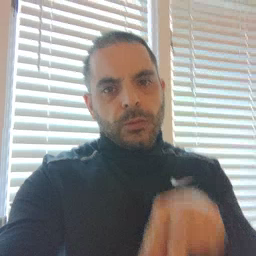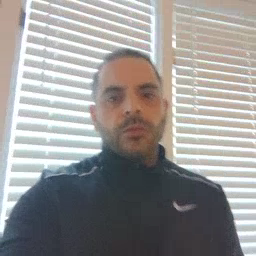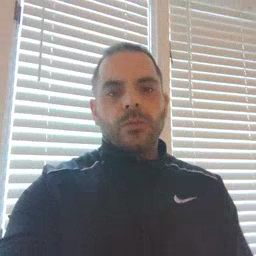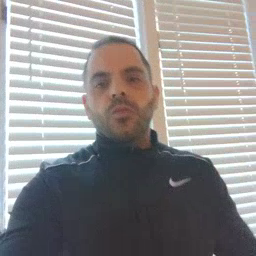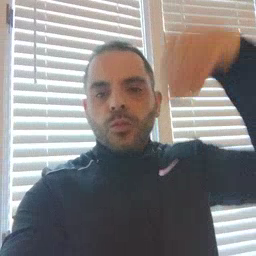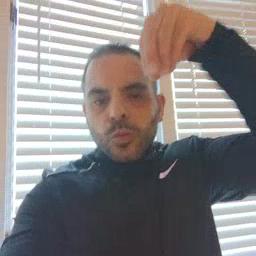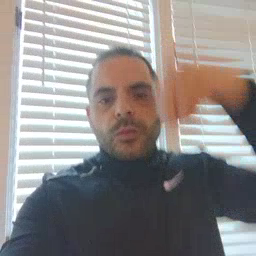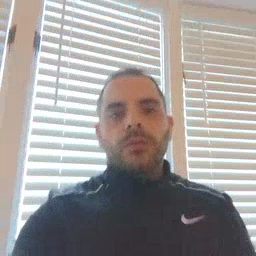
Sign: store